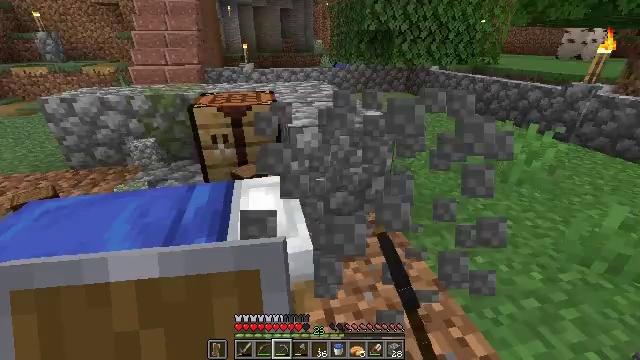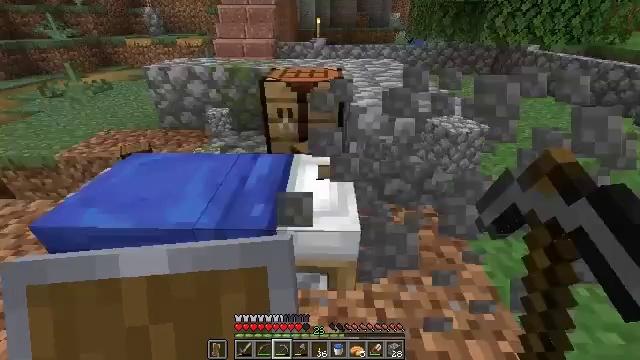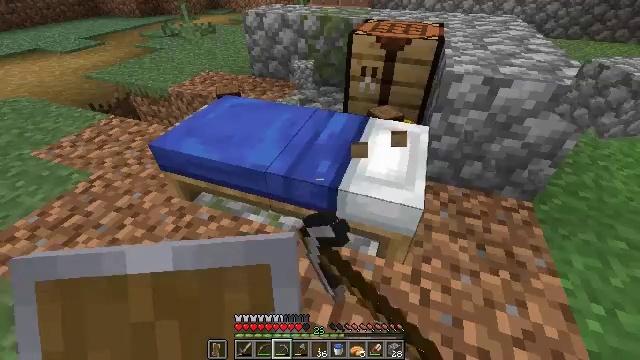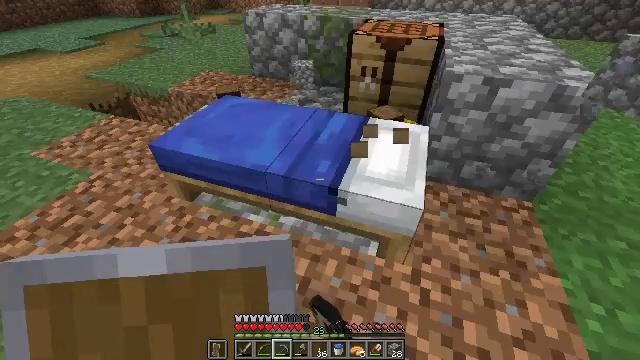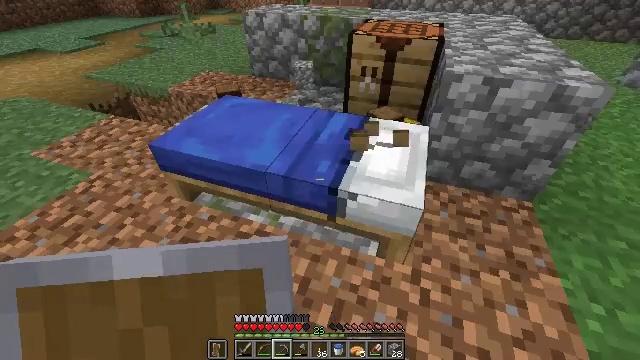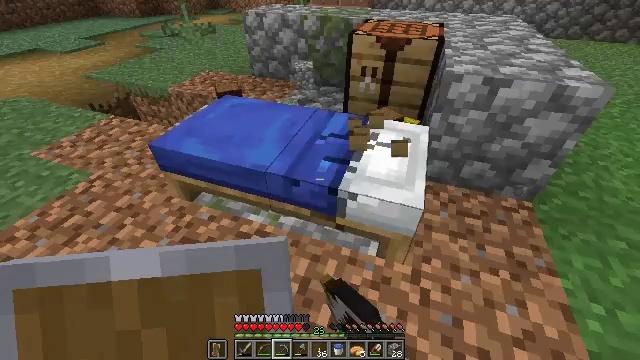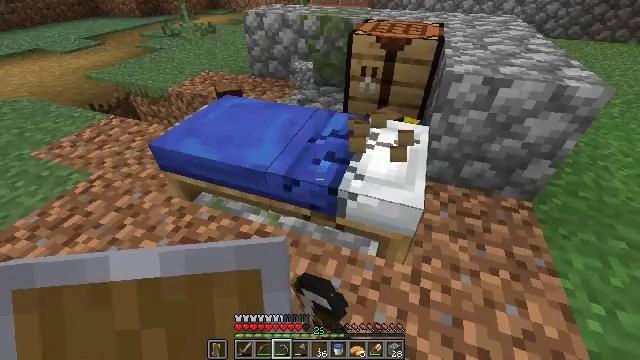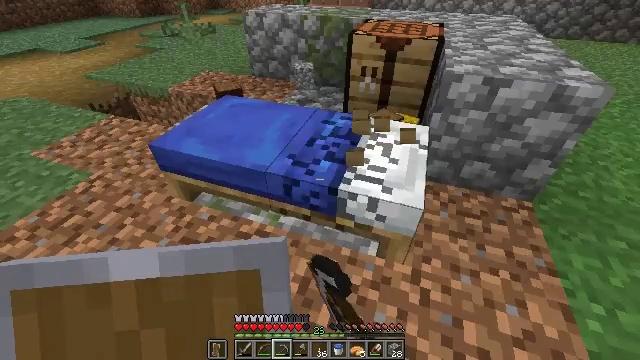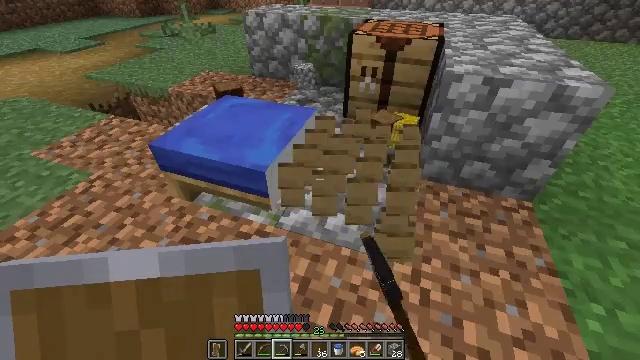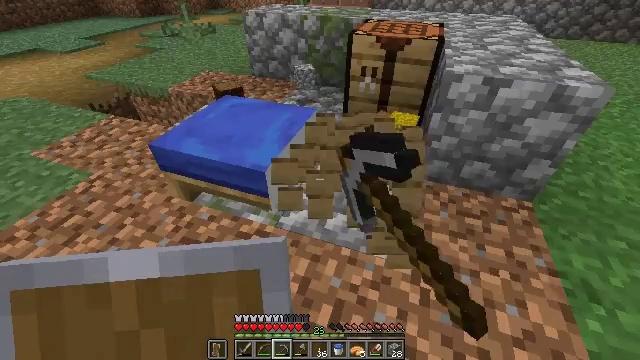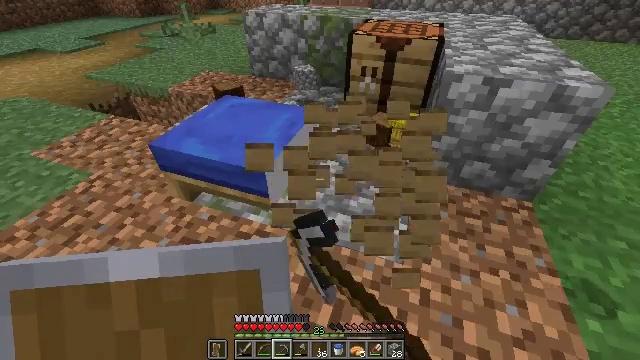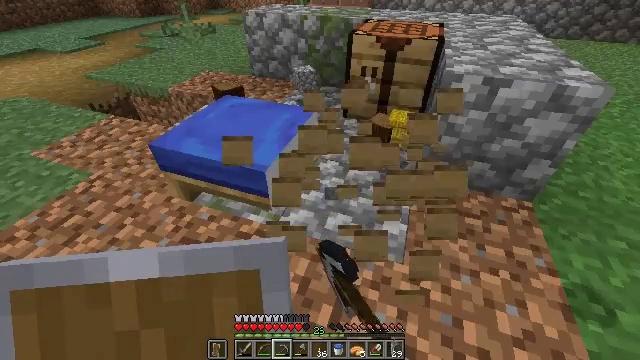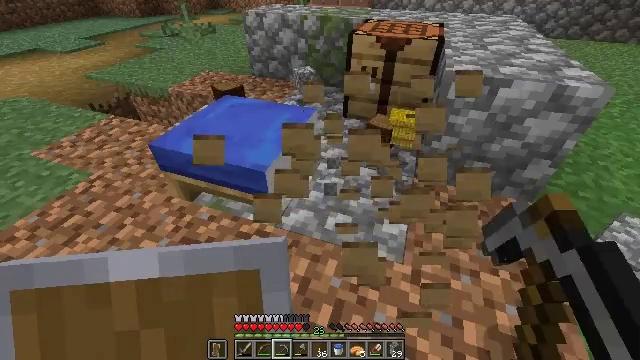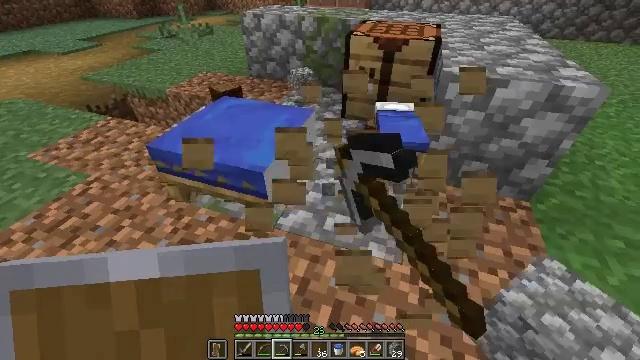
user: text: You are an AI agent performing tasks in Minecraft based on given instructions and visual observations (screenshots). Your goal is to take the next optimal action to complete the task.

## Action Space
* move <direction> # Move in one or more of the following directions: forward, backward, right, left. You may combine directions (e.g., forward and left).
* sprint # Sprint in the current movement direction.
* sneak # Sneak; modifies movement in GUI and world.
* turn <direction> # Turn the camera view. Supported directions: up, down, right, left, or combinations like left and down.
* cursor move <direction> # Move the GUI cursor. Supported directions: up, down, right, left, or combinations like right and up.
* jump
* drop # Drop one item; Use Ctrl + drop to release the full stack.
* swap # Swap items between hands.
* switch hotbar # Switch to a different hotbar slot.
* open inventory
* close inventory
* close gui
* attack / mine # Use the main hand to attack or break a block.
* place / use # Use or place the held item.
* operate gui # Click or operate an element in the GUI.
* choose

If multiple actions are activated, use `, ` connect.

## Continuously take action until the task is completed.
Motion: motion action
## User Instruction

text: Break the blue bed to move it.
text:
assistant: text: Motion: turn left and down, attack / mine
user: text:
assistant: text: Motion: turn left and down, attack / mine
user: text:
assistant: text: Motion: attack / mine
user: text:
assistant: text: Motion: attack / mine
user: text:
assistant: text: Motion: attack / mine
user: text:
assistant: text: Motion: attack / mine
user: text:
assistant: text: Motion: attack / mine
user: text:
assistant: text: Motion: attack / mine
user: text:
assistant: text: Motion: attack / mine
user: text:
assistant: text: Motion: attack / mine
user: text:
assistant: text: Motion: attack / mine
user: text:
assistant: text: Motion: attack / mine
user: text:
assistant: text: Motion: attack / mine
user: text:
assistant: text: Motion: attack / mine